Question:
I had seven randomly character generated text boxes (which are grouped above in the picture) and a text box for to entering the word (which is there in the below).
Now the validations are if I entered these words:
1) fox: it should not allow this word because it must contains the middle word which is in yellow color at least one time
'''
string holdWord = textBox1.Text; //
char charToCheck = Convert.ToChar(textBox3.Text); // 'a'
bool result = holdWord.Contains( charToCheck ); //false
'''
I use this code and it works.
2) fat: It should not allow this word because t is not mentioned in any of the text boxes above and it should return that letter as a error showing that this letter is not there) the word should be formed based on the above seven text boxes only
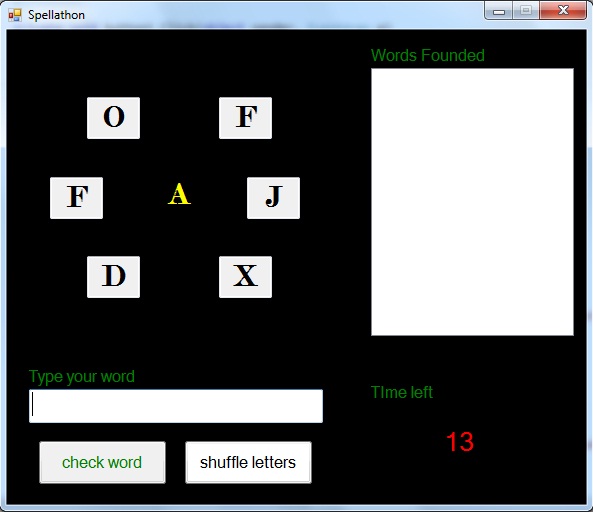
Answer: So 2) is your only open requirement.
'''
// presuming textBox1-textBox6 are the textboxes for the letters
// and textBox7 is the TextBox "Type your word"
TextBox[] textBoxes = { textBox1, textBox2, textBox3, textBox4, textBox5, textBox6 };
string wordTyped = textBox7.Text;
var notContainedLetters = wordTyped
.Where(c => !textBoxes.Any(txt => txt.Text.Contains(c)));
string notContained = String.Concat( notContainedLetters );
MessageBox.Show("These letters are in no textbox: " + notContained);
'''
You need to add 'using System.Linq' for the LINQ query.
You can use 'notContained.Length > 0' or 'Enumerable.Any' to check if there is at least one missing letter:
'''
bool anyMissing = notContainedLetters.Any();
'''